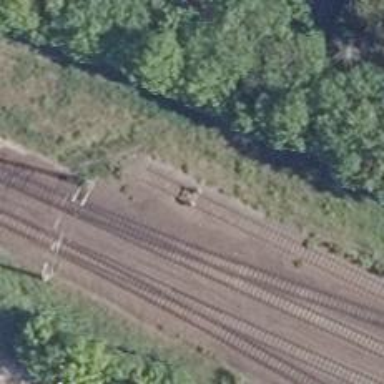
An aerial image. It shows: Rail yard with electrified contact lines for the railway.